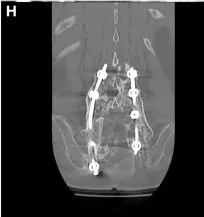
Patient 1. A 67-year-old woman with severe back pain presented after medical treatment of a polymicrobial sacral decubitus ulcer. Coronal. CT reconstructions demonstrate stable fusion at the lumbosacral junction.
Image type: radiology (ct)